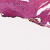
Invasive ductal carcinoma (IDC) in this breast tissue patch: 0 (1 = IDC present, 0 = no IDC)